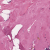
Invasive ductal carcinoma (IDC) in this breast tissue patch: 0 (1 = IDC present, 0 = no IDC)